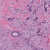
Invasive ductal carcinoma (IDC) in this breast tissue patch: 1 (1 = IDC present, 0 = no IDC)